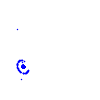
Particle: kaon